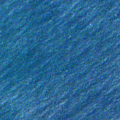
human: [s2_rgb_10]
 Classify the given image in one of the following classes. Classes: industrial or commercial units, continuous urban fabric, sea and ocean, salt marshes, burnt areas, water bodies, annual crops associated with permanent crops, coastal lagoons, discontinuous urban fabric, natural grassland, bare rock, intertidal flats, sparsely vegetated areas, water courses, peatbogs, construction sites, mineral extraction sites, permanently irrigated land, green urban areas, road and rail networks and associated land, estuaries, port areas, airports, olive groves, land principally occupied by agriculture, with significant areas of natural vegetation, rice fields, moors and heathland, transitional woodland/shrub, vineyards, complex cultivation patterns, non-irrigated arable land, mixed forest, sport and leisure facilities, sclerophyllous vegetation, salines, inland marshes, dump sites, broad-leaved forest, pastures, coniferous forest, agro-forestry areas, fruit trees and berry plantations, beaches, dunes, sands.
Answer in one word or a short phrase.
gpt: sea and ocean